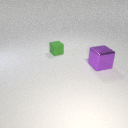
large purple metal cube to the right of small green rubber cube